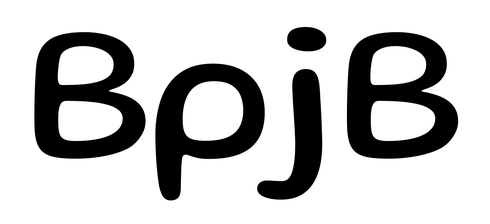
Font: Gluten_Regular